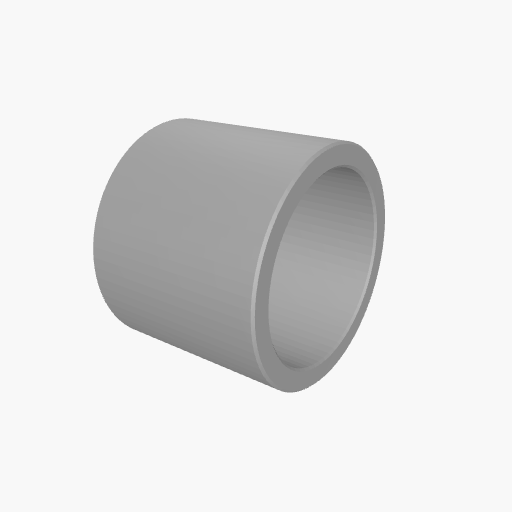
Part: Spacer8ID10OD8